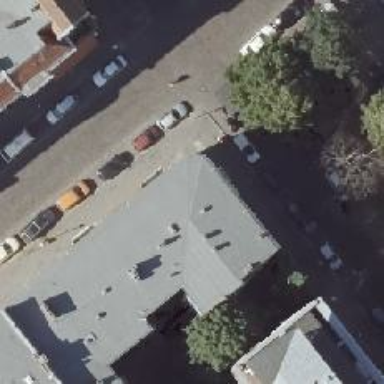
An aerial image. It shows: Pub.